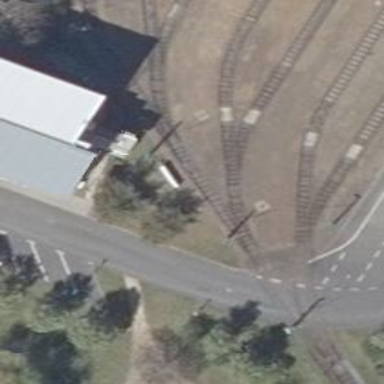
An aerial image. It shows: Railway switch.